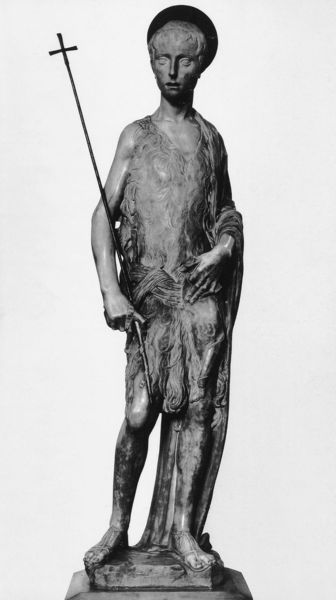
Titel: Johannes der Täufer; Johannes Martelli
Künstler: Desiderio da Settignano
Institution: Florenz, Bargello
Schlagwörter: hand, mann, nackt, finger, hut, mund, nase, stirn, gürtel, augen, gesicht, johannes, sockel, stein, täufer, figur, haare, stehend, frontal, kinn, skulptur, statue, fell, füße, stab, sandalen, bronze, plastik, junge, knie, knabe, kreuz, denkmal, steht, barfuß, heiligenschein, nimbus, müde, heiliger, johann, monument, bursche, johannes der täufer, heiligenfigur, steinfigur, stirn#, mund#, handd, sjulptur